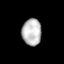
Tissue: lung
Cell type: Endothelial cells
Senescence score: 0.6423
Nuclear area (px): 508
Mean DAPI intensity: 187.195